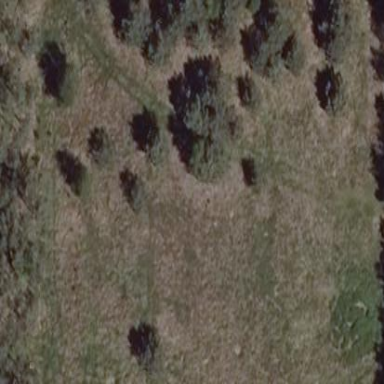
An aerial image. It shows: Beautiful meadow.